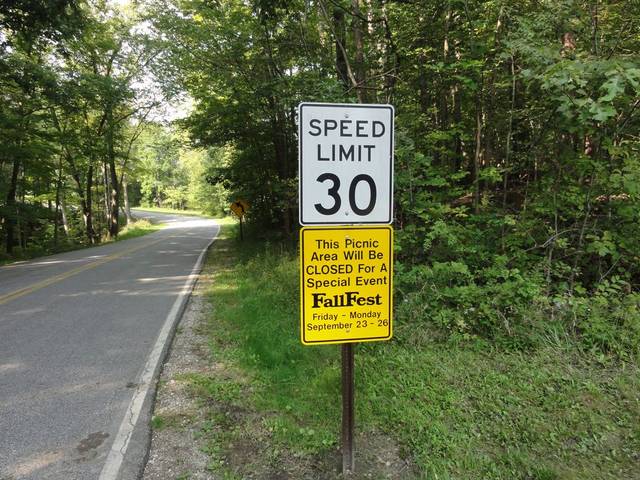
Region: United States
Coordinates: 41.317, -81.623